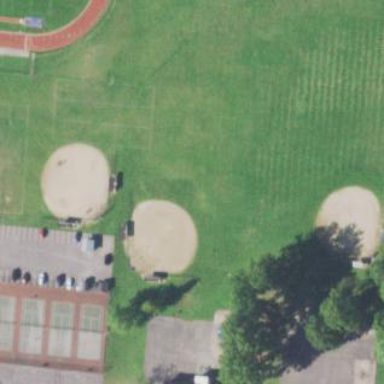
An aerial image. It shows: Baseball pitch for leisure land activities.